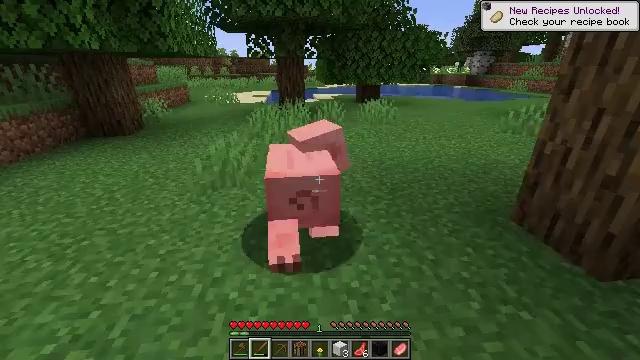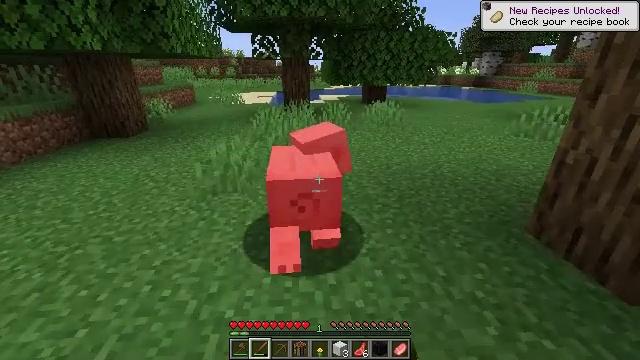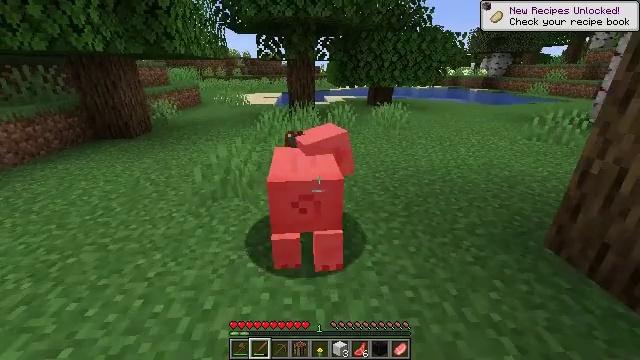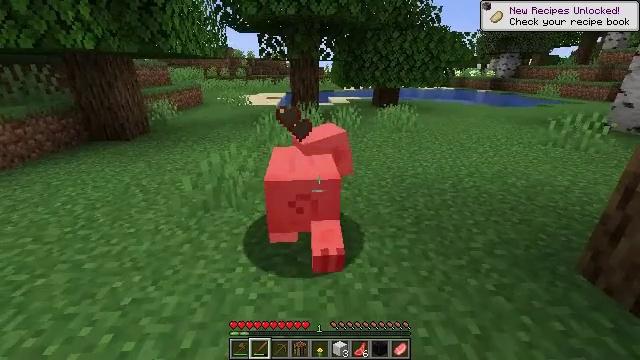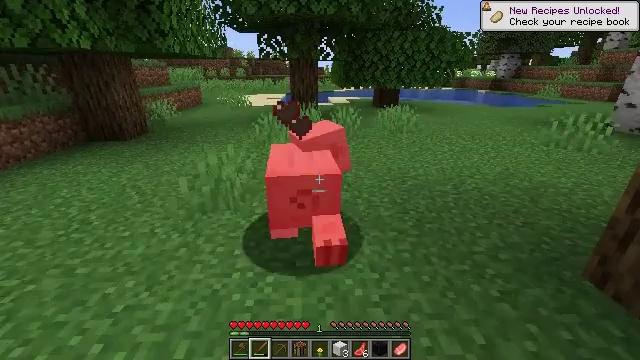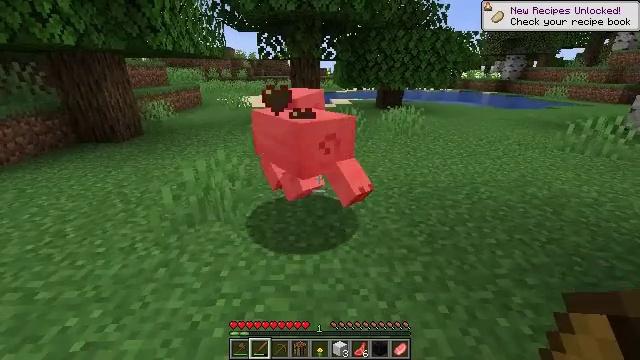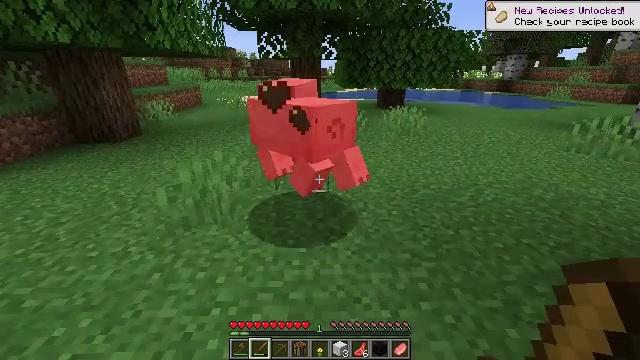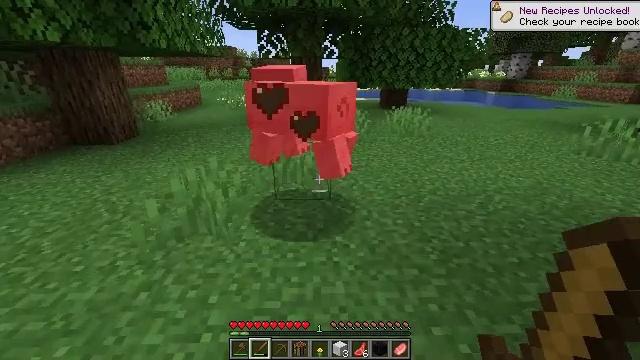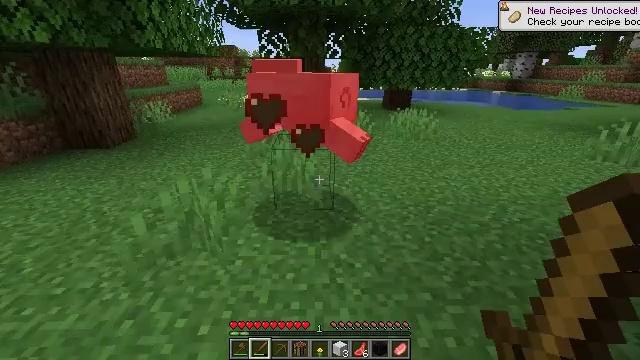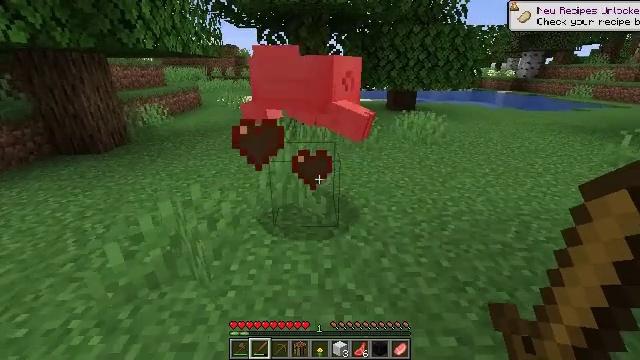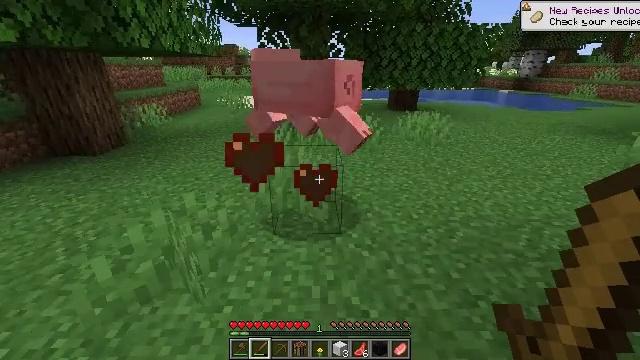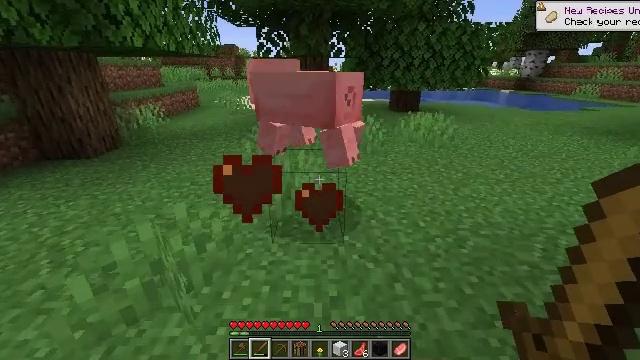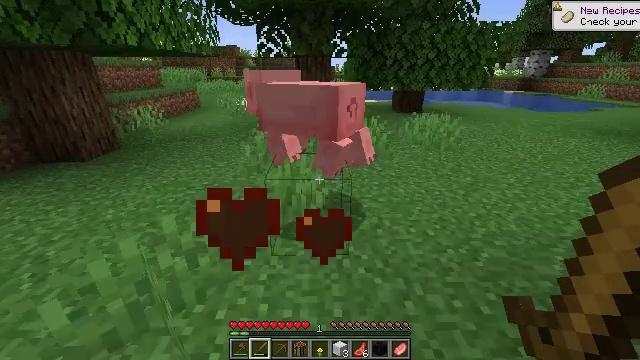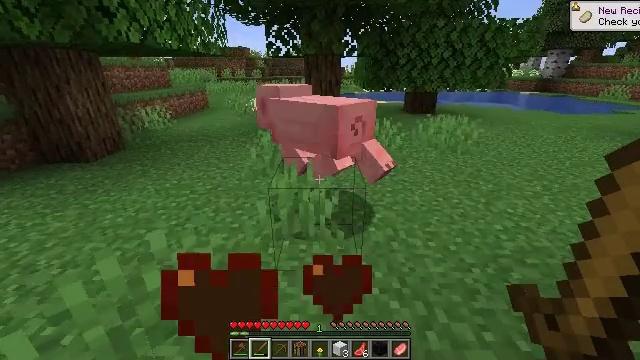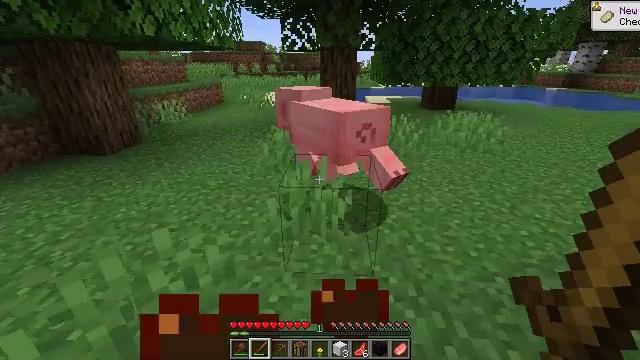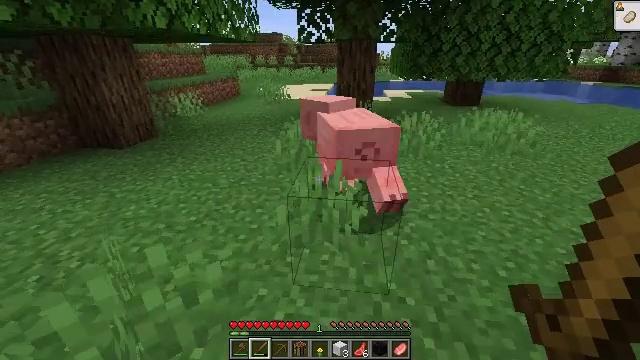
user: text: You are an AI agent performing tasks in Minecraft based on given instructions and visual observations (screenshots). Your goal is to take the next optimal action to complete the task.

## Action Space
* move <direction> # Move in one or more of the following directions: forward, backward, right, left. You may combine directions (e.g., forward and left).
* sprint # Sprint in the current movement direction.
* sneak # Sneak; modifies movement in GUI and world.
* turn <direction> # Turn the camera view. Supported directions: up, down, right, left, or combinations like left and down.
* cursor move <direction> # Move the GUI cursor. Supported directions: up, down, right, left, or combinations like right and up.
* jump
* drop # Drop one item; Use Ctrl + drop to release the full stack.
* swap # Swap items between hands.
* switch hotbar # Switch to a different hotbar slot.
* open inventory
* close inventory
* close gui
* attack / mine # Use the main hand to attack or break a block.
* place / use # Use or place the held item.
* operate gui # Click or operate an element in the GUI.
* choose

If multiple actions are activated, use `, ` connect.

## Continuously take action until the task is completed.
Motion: motion action
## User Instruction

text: Kill mobs.
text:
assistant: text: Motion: move forward, turn left
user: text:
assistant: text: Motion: move forward, turn left
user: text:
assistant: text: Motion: move forward
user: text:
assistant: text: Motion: move forward
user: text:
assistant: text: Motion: move forward
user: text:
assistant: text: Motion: move forward
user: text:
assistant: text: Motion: move forward
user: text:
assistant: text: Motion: move forward
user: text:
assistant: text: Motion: move forward
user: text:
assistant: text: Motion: move forward
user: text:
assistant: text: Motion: move forward
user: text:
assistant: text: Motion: move forward
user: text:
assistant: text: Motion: move forward, turn left
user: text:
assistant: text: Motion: move forward, turn left
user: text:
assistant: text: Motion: move forward, turn left and down
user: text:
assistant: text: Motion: move forward
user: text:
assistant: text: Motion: move forward
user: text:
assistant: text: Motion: move forward
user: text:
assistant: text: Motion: move forward, turn down
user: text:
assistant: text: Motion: move forward, turn left and down
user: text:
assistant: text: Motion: move forward
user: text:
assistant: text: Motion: move forward
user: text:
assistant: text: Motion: move forward, turn right and down, attack / mine
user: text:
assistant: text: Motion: move forward, turn right, attack / mine
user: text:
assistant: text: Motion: move forward, turn right and up
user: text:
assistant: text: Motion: move forward, turn right and up
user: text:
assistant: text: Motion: move forward, turn up
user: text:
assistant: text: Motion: no_op